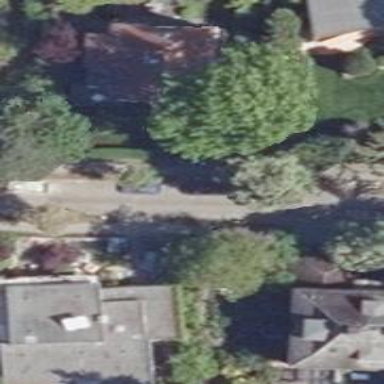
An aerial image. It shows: Residential road with sidewalks on both sides. There are parallel parking lanes on both sides of the road.